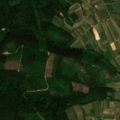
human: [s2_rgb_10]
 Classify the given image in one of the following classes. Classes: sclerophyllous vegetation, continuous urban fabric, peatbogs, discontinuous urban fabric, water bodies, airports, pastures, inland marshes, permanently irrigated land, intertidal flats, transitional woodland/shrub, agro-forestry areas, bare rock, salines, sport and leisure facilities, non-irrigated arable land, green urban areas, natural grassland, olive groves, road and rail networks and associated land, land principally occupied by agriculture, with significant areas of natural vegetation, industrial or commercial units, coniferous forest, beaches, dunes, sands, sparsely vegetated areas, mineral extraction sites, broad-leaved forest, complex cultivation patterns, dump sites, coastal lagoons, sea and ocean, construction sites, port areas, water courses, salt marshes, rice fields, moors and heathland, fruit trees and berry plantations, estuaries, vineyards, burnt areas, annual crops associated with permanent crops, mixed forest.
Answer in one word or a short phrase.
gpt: vineyards, broad-leaved forest, mixed forest